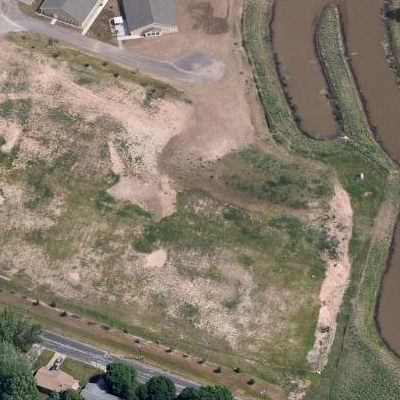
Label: Grass